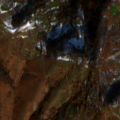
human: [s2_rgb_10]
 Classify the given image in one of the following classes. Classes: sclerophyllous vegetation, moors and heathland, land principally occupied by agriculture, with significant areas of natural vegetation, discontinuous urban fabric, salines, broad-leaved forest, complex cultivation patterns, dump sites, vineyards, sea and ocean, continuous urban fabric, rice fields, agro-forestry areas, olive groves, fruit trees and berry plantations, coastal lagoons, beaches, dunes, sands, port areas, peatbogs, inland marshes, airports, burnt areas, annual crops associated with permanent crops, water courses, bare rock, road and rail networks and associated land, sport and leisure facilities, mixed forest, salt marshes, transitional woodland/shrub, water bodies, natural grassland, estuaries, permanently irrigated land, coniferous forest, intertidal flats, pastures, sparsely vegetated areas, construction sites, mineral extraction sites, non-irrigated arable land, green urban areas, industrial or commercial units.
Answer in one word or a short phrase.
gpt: land principally occupied by agriculture, with significant areas of natural vegetation, broad-leaved forest, natural grassland